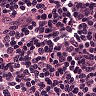
Metastatic tissue present: no